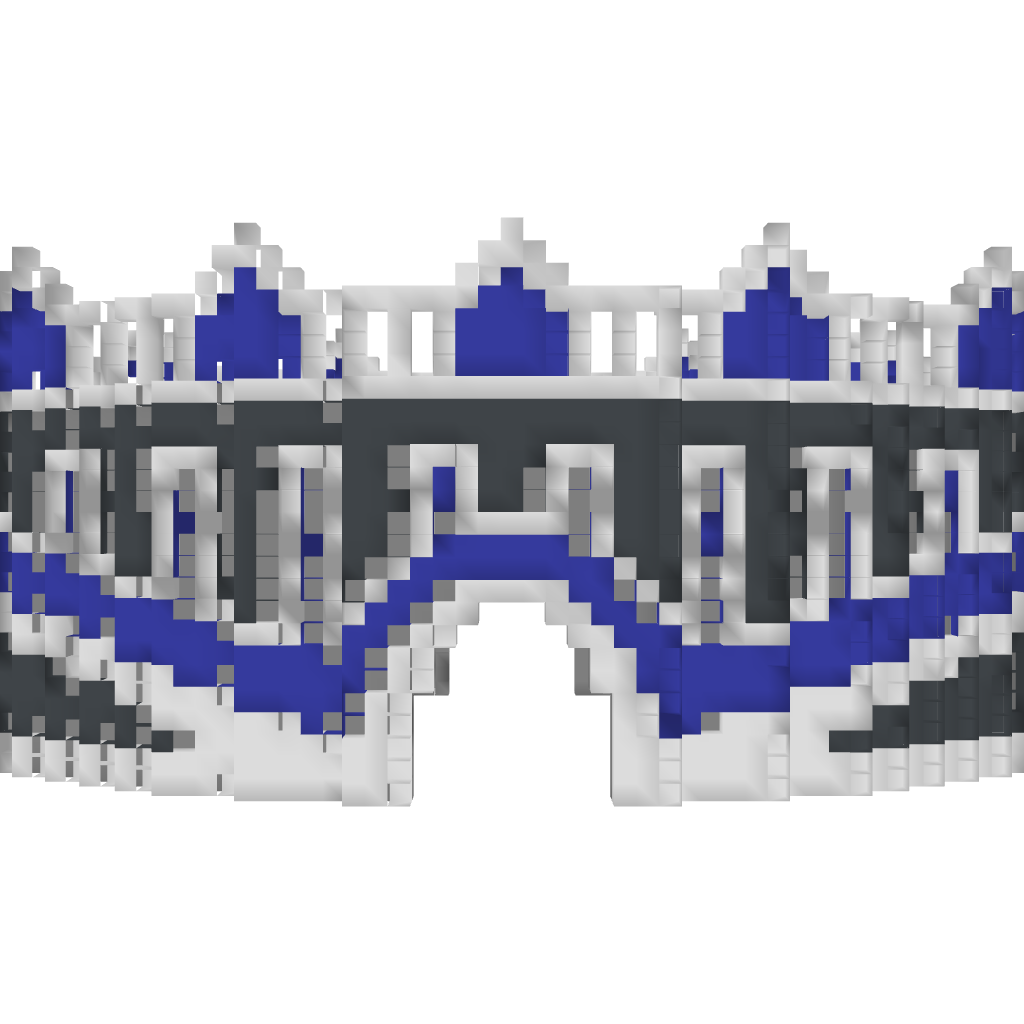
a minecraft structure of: Paul's Structure